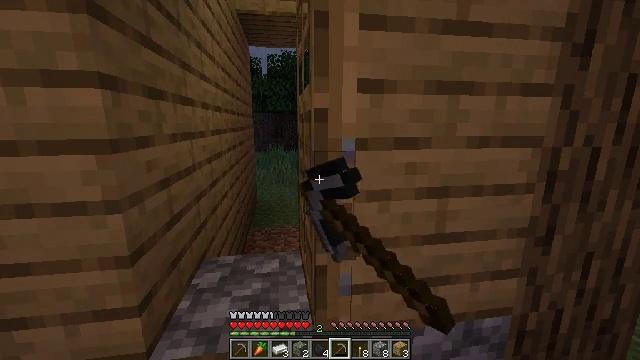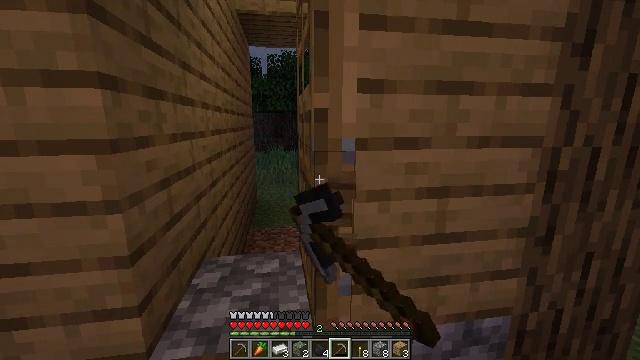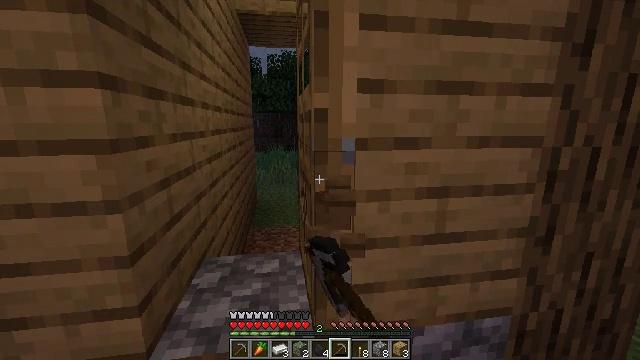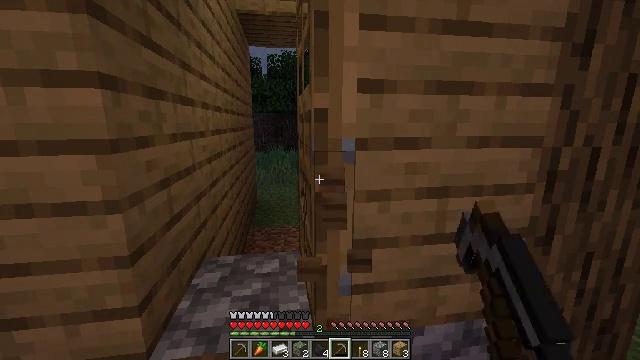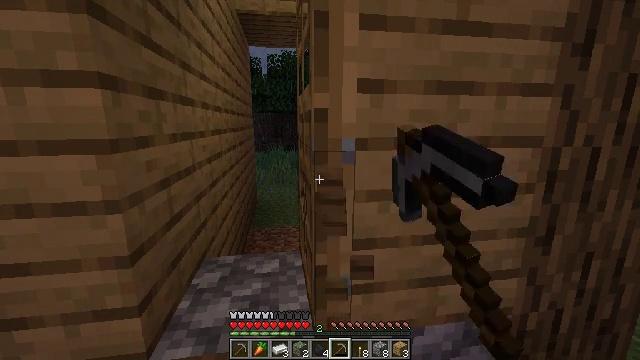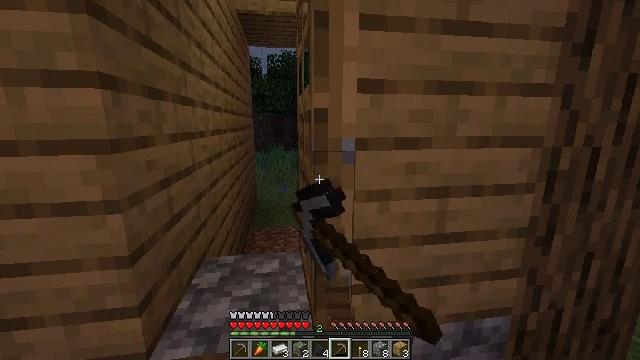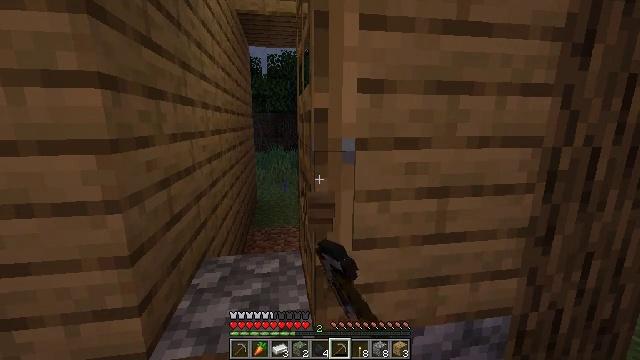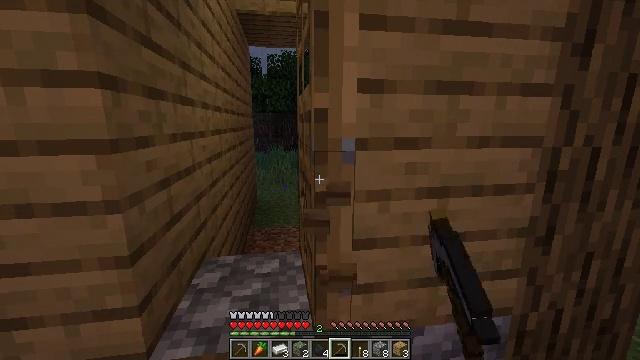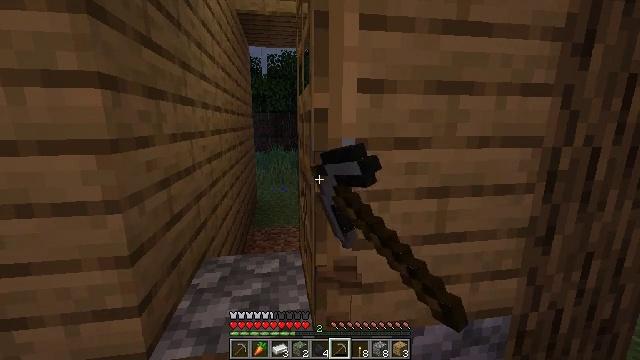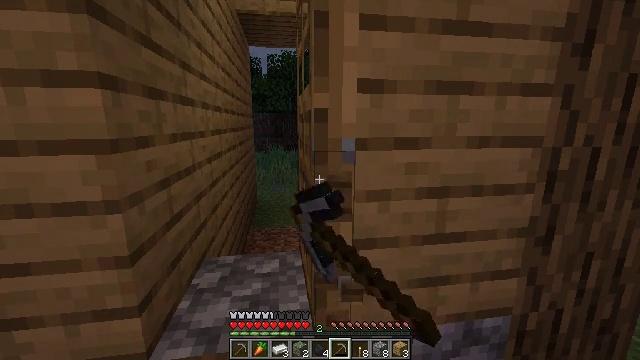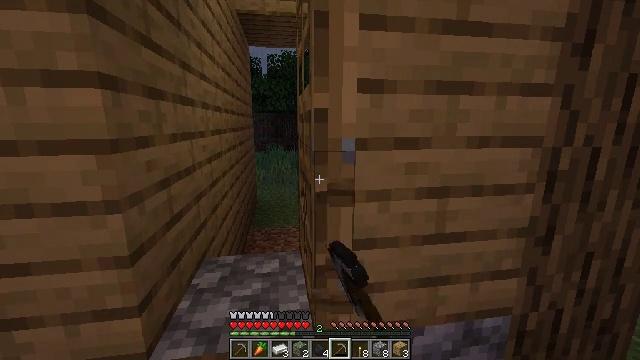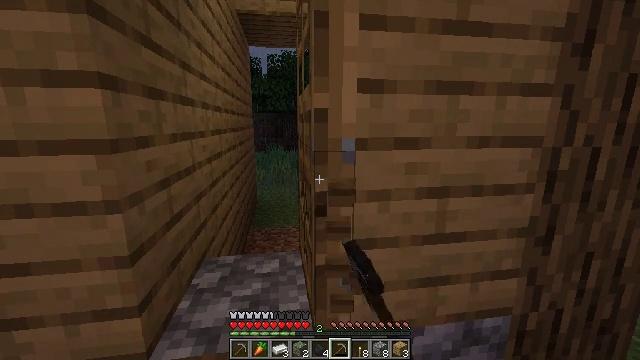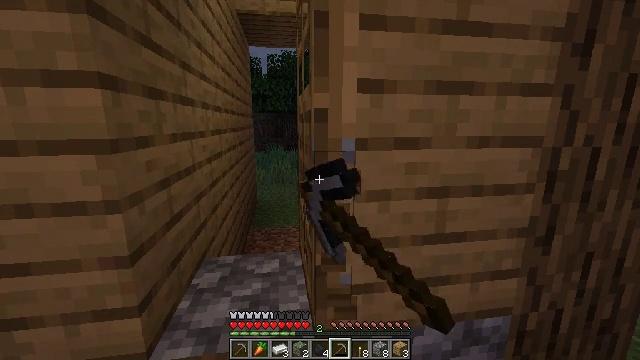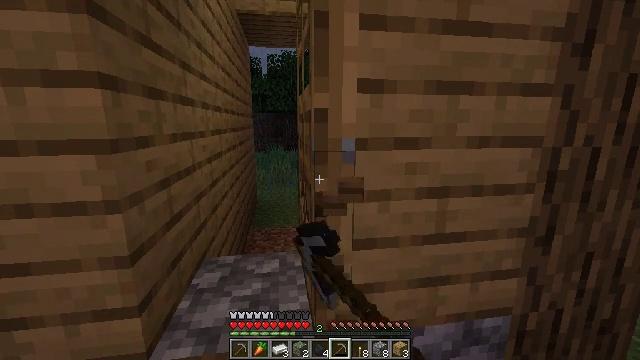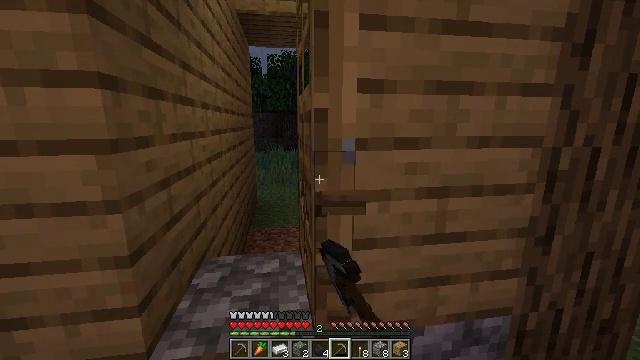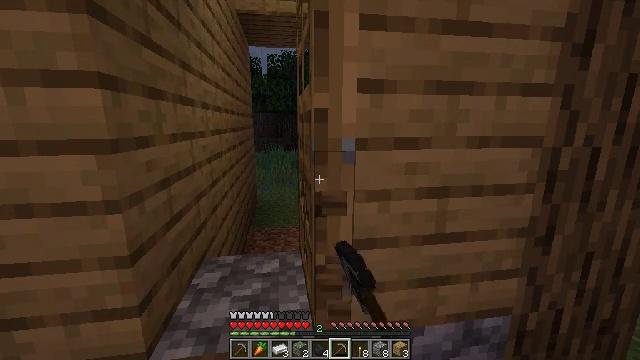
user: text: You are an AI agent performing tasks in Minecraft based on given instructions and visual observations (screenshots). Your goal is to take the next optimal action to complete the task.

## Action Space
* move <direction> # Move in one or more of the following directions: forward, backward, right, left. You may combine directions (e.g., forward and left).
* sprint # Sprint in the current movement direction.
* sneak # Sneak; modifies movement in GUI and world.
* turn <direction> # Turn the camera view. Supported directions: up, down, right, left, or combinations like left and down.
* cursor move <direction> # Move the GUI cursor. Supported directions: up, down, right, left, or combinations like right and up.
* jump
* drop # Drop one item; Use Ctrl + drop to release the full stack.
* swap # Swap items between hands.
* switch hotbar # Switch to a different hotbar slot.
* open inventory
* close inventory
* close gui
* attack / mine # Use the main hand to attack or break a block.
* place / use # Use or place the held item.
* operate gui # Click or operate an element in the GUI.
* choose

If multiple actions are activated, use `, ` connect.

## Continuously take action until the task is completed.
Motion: motion action
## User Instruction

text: Collect the oak door by breaking it.
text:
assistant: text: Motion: attack / mine
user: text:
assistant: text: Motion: attack / mine
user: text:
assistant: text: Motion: attack / mine
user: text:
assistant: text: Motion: attack / mine
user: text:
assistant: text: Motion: attack / mine
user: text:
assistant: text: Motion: attack / mine
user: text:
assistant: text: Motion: attack / mine
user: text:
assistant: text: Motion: attack / mine
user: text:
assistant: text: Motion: attack / mine
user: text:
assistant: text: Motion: attack / mine
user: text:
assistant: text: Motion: attack / mine
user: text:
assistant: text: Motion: attack / mine
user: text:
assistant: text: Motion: attack / mine
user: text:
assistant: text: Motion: attack / mine
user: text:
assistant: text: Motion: attack / mine
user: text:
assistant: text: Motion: attack / mine
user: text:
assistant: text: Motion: attack / mine
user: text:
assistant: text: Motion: attack / mine
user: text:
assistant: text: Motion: attack / mine
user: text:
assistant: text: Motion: attack / mine
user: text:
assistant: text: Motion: attack / mine
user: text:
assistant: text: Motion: attack / mine
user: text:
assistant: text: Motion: attack / mine
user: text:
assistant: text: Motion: attack / mine
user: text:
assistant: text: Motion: attack / mine
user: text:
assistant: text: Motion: attack / mine
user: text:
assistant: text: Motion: attack / mine
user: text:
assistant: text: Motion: attack / mine
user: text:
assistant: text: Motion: attack / mine
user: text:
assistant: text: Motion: attack / mine